Question: I'm having trouble with this line:
'''
print "PRINT for row[EUROS]: " .$row['EUROS'] . "<BR>";
print "PRINT for the format: " .number_format($row['EUROS'], 2, ',', '') ."<BR>";
'''
The number is , but it shows me . I thought number_format would help me with the separator, but it doesn't work...

Any idea on how to take the decimal values?
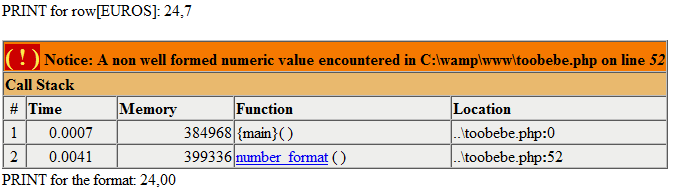
Answer: use 'str_replace(',', '.', $row['EUROS'])' to replace comma with dot and then use 'number_format'. Cheers!
The third parameter in number_format is the dec_point wich separates decimal point in the output string but not in the input.